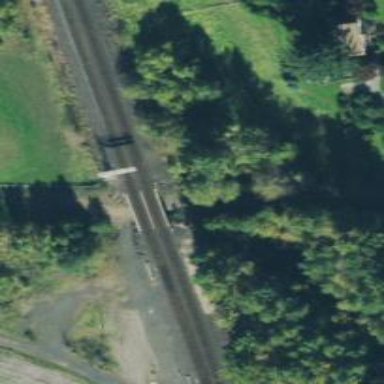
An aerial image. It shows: Viaduct bridge over railway tracks.